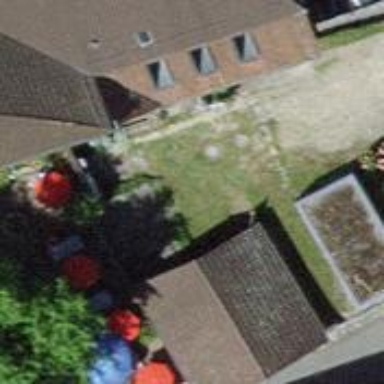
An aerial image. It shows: Garage.